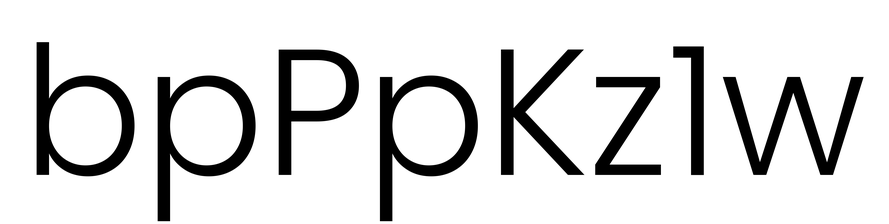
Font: Poppins-Light